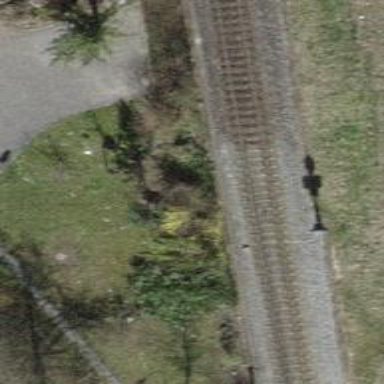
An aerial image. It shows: Narrow-gauge railway track with 1 electrified contact line.